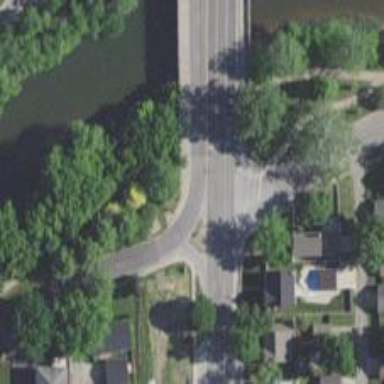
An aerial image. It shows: Secondary link road with asphalt surface.